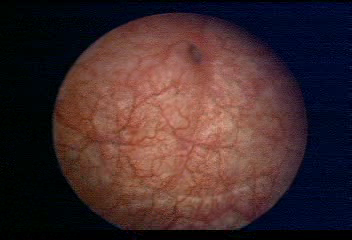
Modality: WLC
Class: Normal mucosa
Bladder cancer association: No